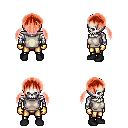
a pixel art fantasy rpg character, male body template, skeleton, white sleeveless shirt, gold greaves, red twin-tailed hairstyle, gold gloves, black shoes, four views (front, back, left, right), 2x2 character sprite sheet, small pixel art, hard edges, no anti-aliasing